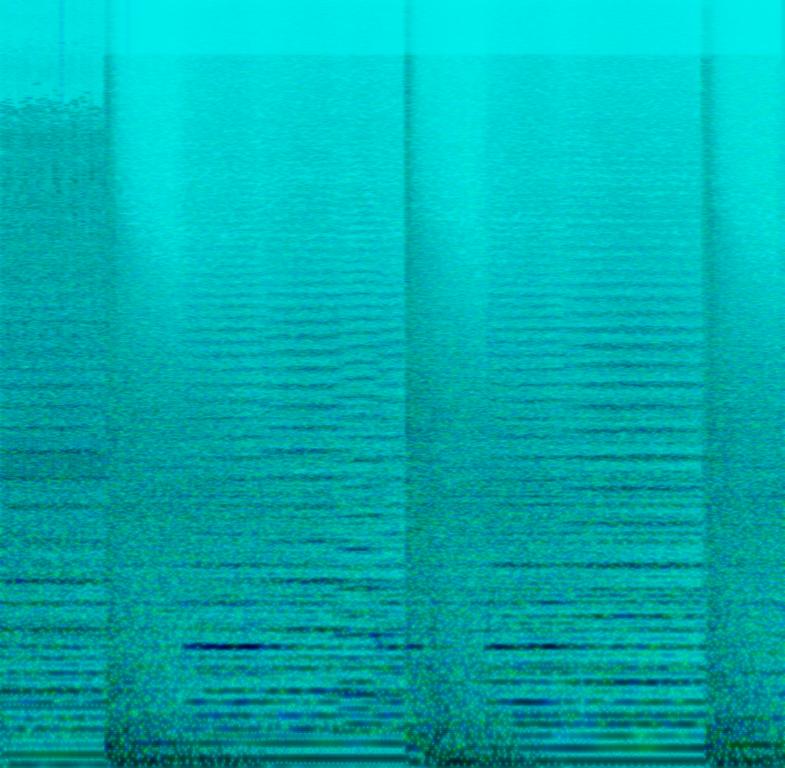
This is a movie music piece. The music starts playing with a film reel effect. A strings section with cinematic characteristics are playing a dramatic tune while percussive elements resembling a timpani and a big cymbal are playing accentuated hits to put emphasis on this feeling. The atmosphere is epic. There is the aura of a story about to be told in this piece. It could be used in the soundtrack of a documentary, an action or a thriller movie. It could also be used in the soundtrack of a thriller video game.